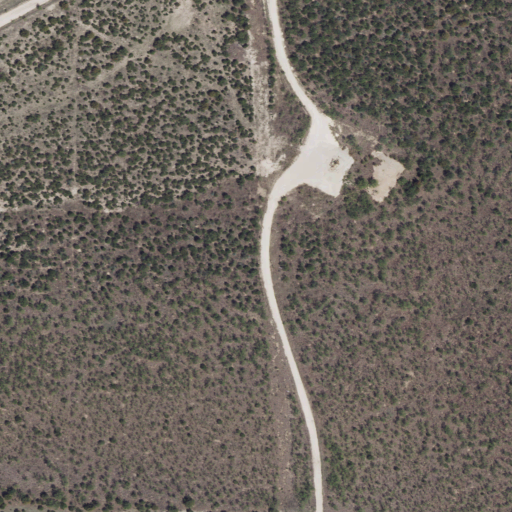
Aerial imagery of valley in Texas named Telephone Draw containing shrub, low intensity development, medium intensity development, and open development